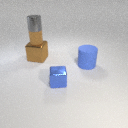
large blue rubber cylinder to the right of large brown metal cube